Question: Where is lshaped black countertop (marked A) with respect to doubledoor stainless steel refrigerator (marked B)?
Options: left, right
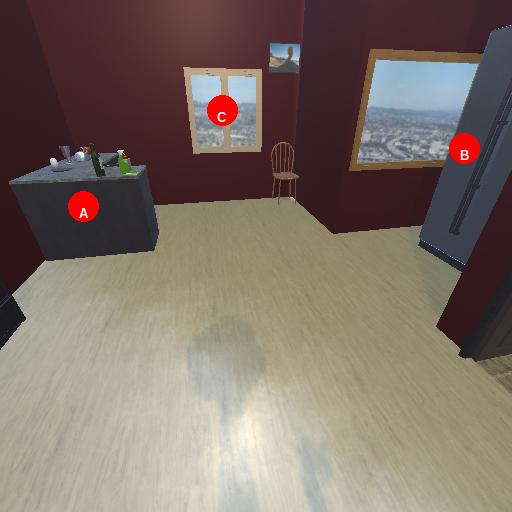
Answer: left